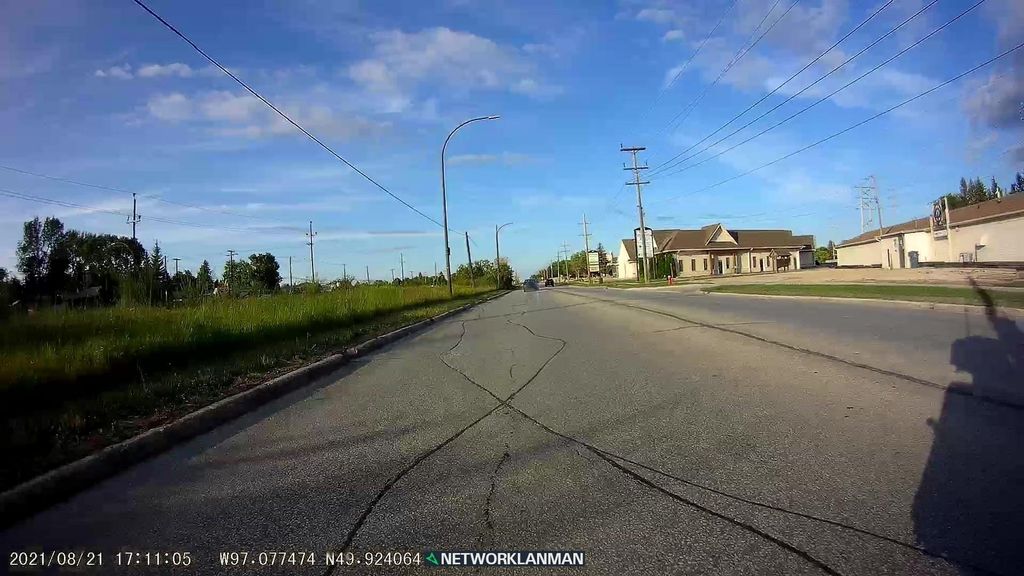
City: winnipeg